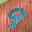
Label: 9